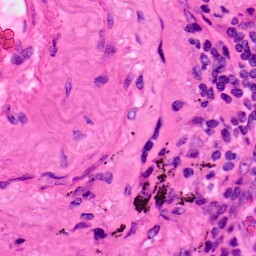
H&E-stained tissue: Lung